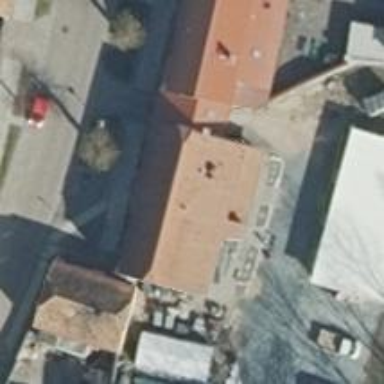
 oriented along the red roof. The building consists of apartments."